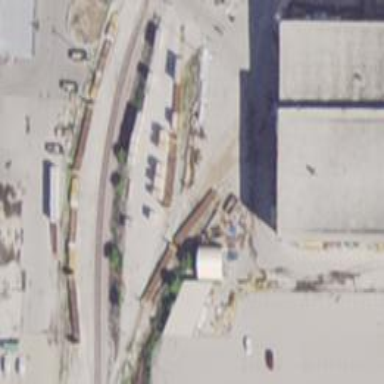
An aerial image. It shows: Rail spur service.